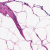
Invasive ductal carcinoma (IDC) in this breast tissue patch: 0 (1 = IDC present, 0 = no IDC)